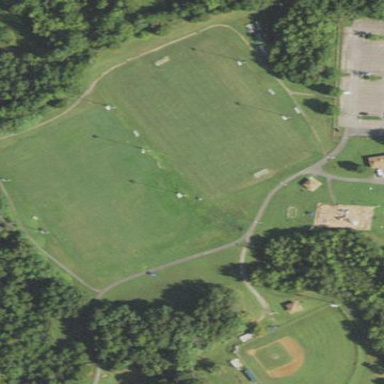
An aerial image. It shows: Soccer pitch for outdoor sports and leisure activities.